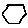
Label: hexagon